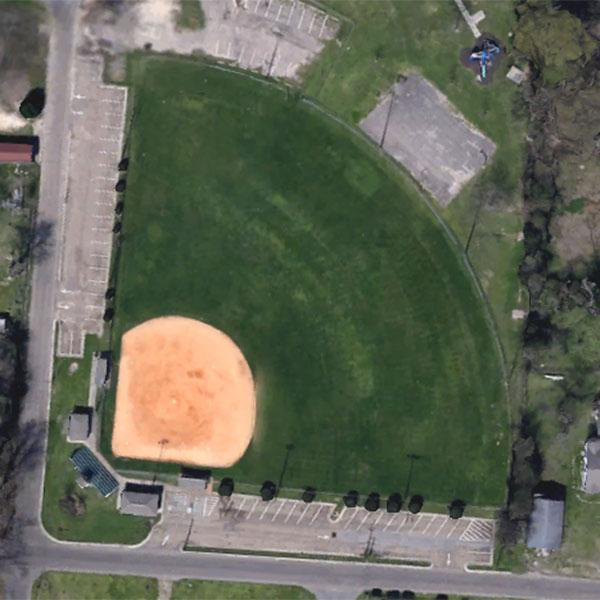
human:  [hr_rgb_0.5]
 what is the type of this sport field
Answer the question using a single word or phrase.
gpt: baseball diamond